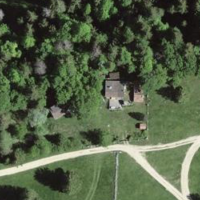
EUNIS habitat code: 44
Species observed at this site:
Eryngium alpinum
Galeopsis tetrahit